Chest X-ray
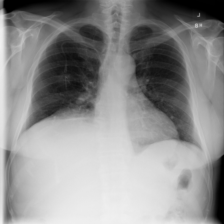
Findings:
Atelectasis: positive
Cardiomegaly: negative
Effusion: negative
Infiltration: negative
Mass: negative
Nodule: negative
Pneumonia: negative
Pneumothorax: negative
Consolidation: negative
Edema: negative
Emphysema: negative
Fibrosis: negative
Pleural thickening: negative
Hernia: negative